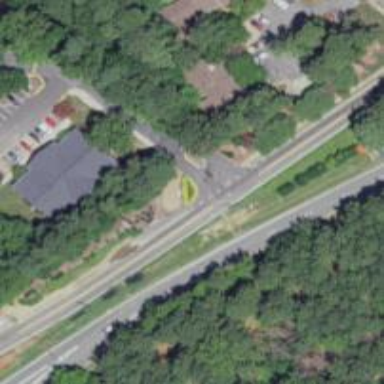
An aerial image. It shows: Unmarked road crossing.